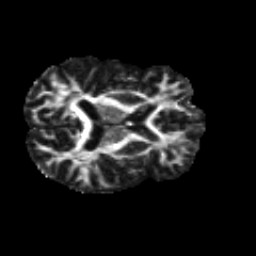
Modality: FA
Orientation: axial
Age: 34
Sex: male
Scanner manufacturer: siemens
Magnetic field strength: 3 T
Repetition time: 8.8 s
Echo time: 0.085 s